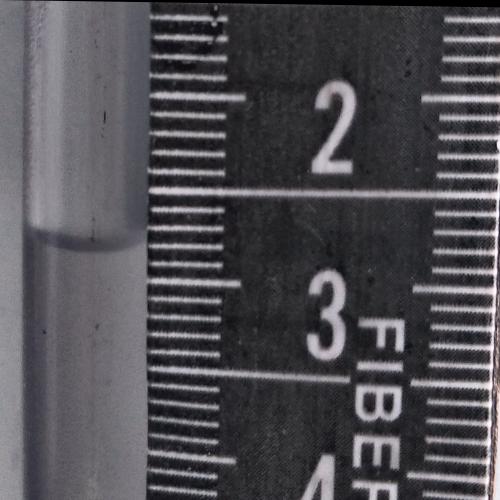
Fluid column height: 2.8 cm